Question: I am trying to install BDE Engine by executing the following command line from my installation program as follows.
'''
ShellExecute(0, nil, 'regsvr32.exe', 'BdeInst.dll', nil, SW_SHOW);
'''
It pops up with a message requesting permission to install BDE Engine at a particular location. When you click okay button, it pops up another a message as follows.

I did verify that I have plenty of free space in my hardrive. When you click on Yes button, it installs the BDE engine successfully.
I don't know why. Plus, there is not much information online about this.
Any input will be greatly appreciated.
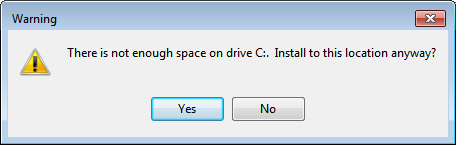
Answer: First of all, the BDE is deprecated, and you should better avoid using it, even with other versions of Delphi.
You have third party components around able to connect directly to DBs without using the BDE. See e.g. <URL>.
You reached the well known "2GB rounding error". The BDE installer suffers from it, but applications using BDE also.
It just does not work with newer versions of Windows.
You have other installers around, like <URL>
<URL>
There is <URL> which is worth to be included in your application code.